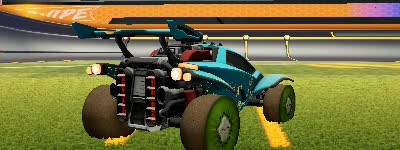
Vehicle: octane